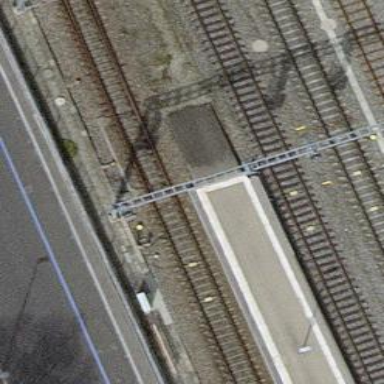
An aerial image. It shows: Railway switch.